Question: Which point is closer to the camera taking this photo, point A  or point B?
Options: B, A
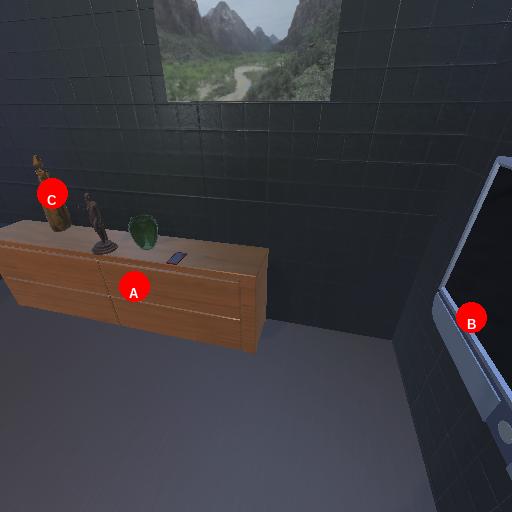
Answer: B